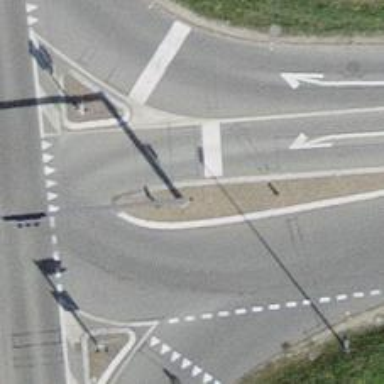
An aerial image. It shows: Road with traffic signals.